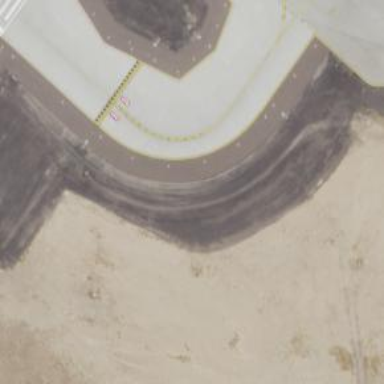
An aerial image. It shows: View of taxiway at the airport.